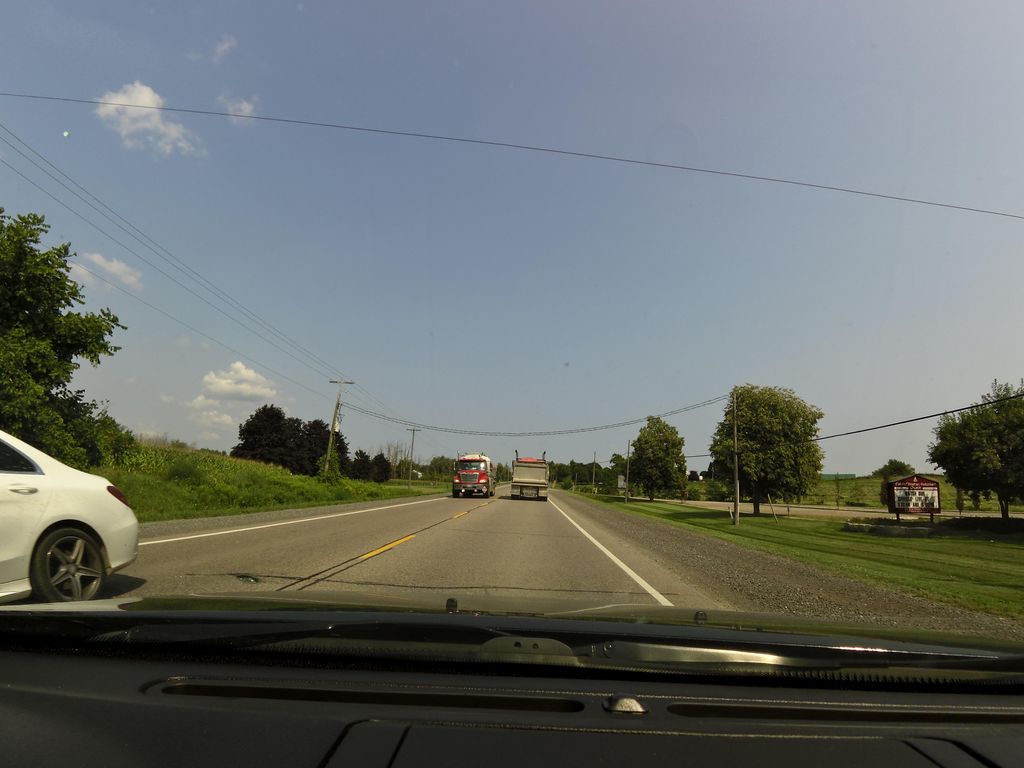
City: hamilton